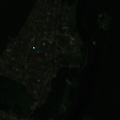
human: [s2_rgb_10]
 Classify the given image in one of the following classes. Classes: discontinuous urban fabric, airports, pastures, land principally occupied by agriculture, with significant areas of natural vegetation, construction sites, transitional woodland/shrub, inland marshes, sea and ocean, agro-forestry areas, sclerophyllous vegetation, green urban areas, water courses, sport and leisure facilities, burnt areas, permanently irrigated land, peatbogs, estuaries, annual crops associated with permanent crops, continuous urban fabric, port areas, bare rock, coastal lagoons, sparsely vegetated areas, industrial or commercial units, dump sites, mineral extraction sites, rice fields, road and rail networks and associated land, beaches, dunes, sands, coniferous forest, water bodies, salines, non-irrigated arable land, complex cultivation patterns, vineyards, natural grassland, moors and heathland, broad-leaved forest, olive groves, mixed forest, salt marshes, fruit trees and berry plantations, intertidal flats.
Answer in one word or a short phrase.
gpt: complex cultivation patterns, coniferous forest, mixed forest, water courses